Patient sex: M
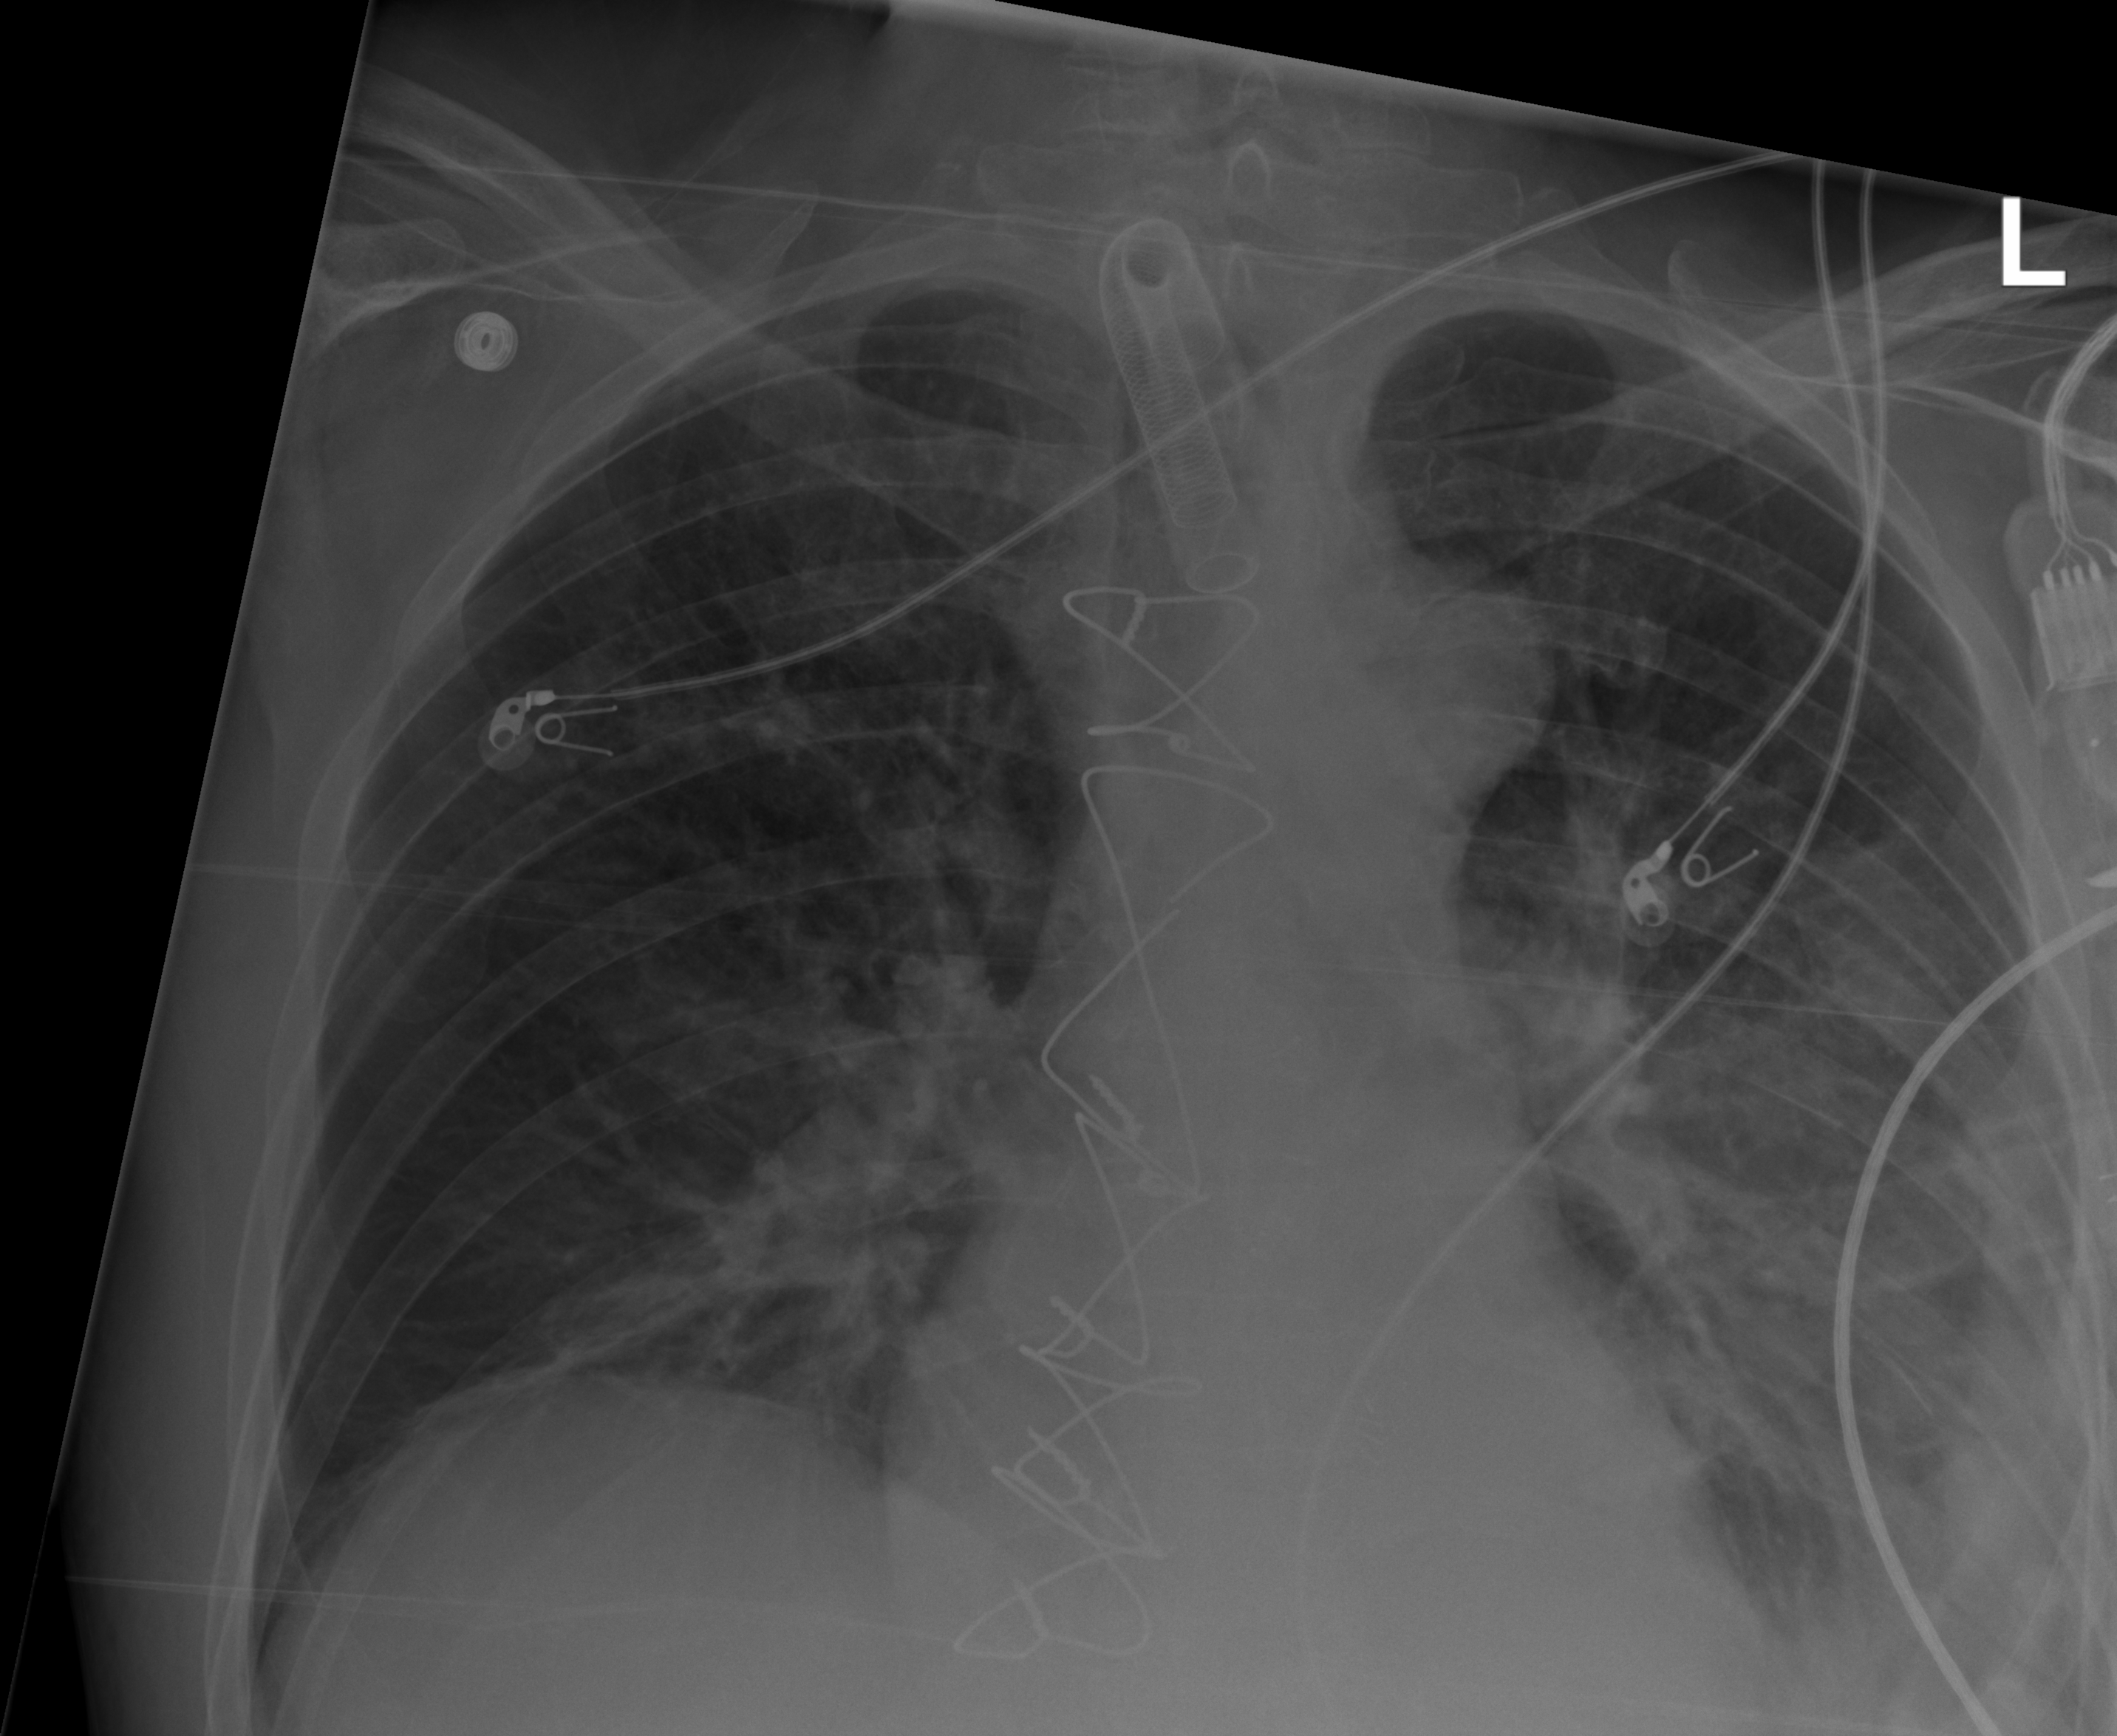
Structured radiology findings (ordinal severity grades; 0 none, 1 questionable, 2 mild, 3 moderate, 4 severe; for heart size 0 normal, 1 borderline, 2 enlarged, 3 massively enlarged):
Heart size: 1
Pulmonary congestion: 2
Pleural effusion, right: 0
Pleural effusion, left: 2
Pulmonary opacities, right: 0
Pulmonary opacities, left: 2
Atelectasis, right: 0
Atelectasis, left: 2